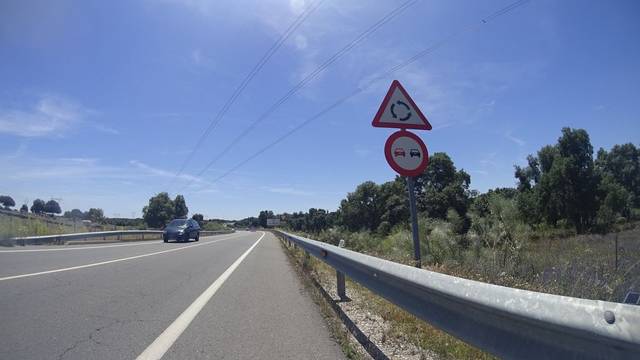
Region: Spain
Coordinates: 40.579, -3.992